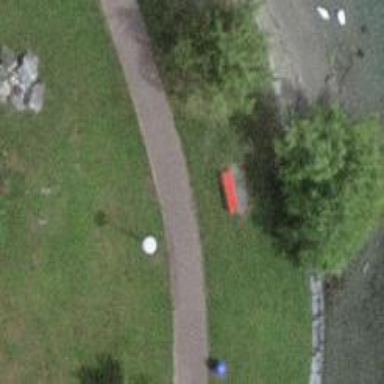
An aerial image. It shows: Red bench.